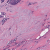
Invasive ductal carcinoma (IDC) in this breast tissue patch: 1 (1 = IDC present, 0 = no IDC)